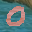
Label: 0